Interaction volume radius: 5 \u00c5
Interaction volume height: 15 \u00c5
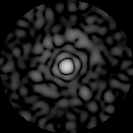
Disorder parameter: 0.879